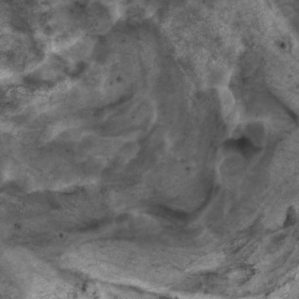
Label: non_frost